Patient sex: M
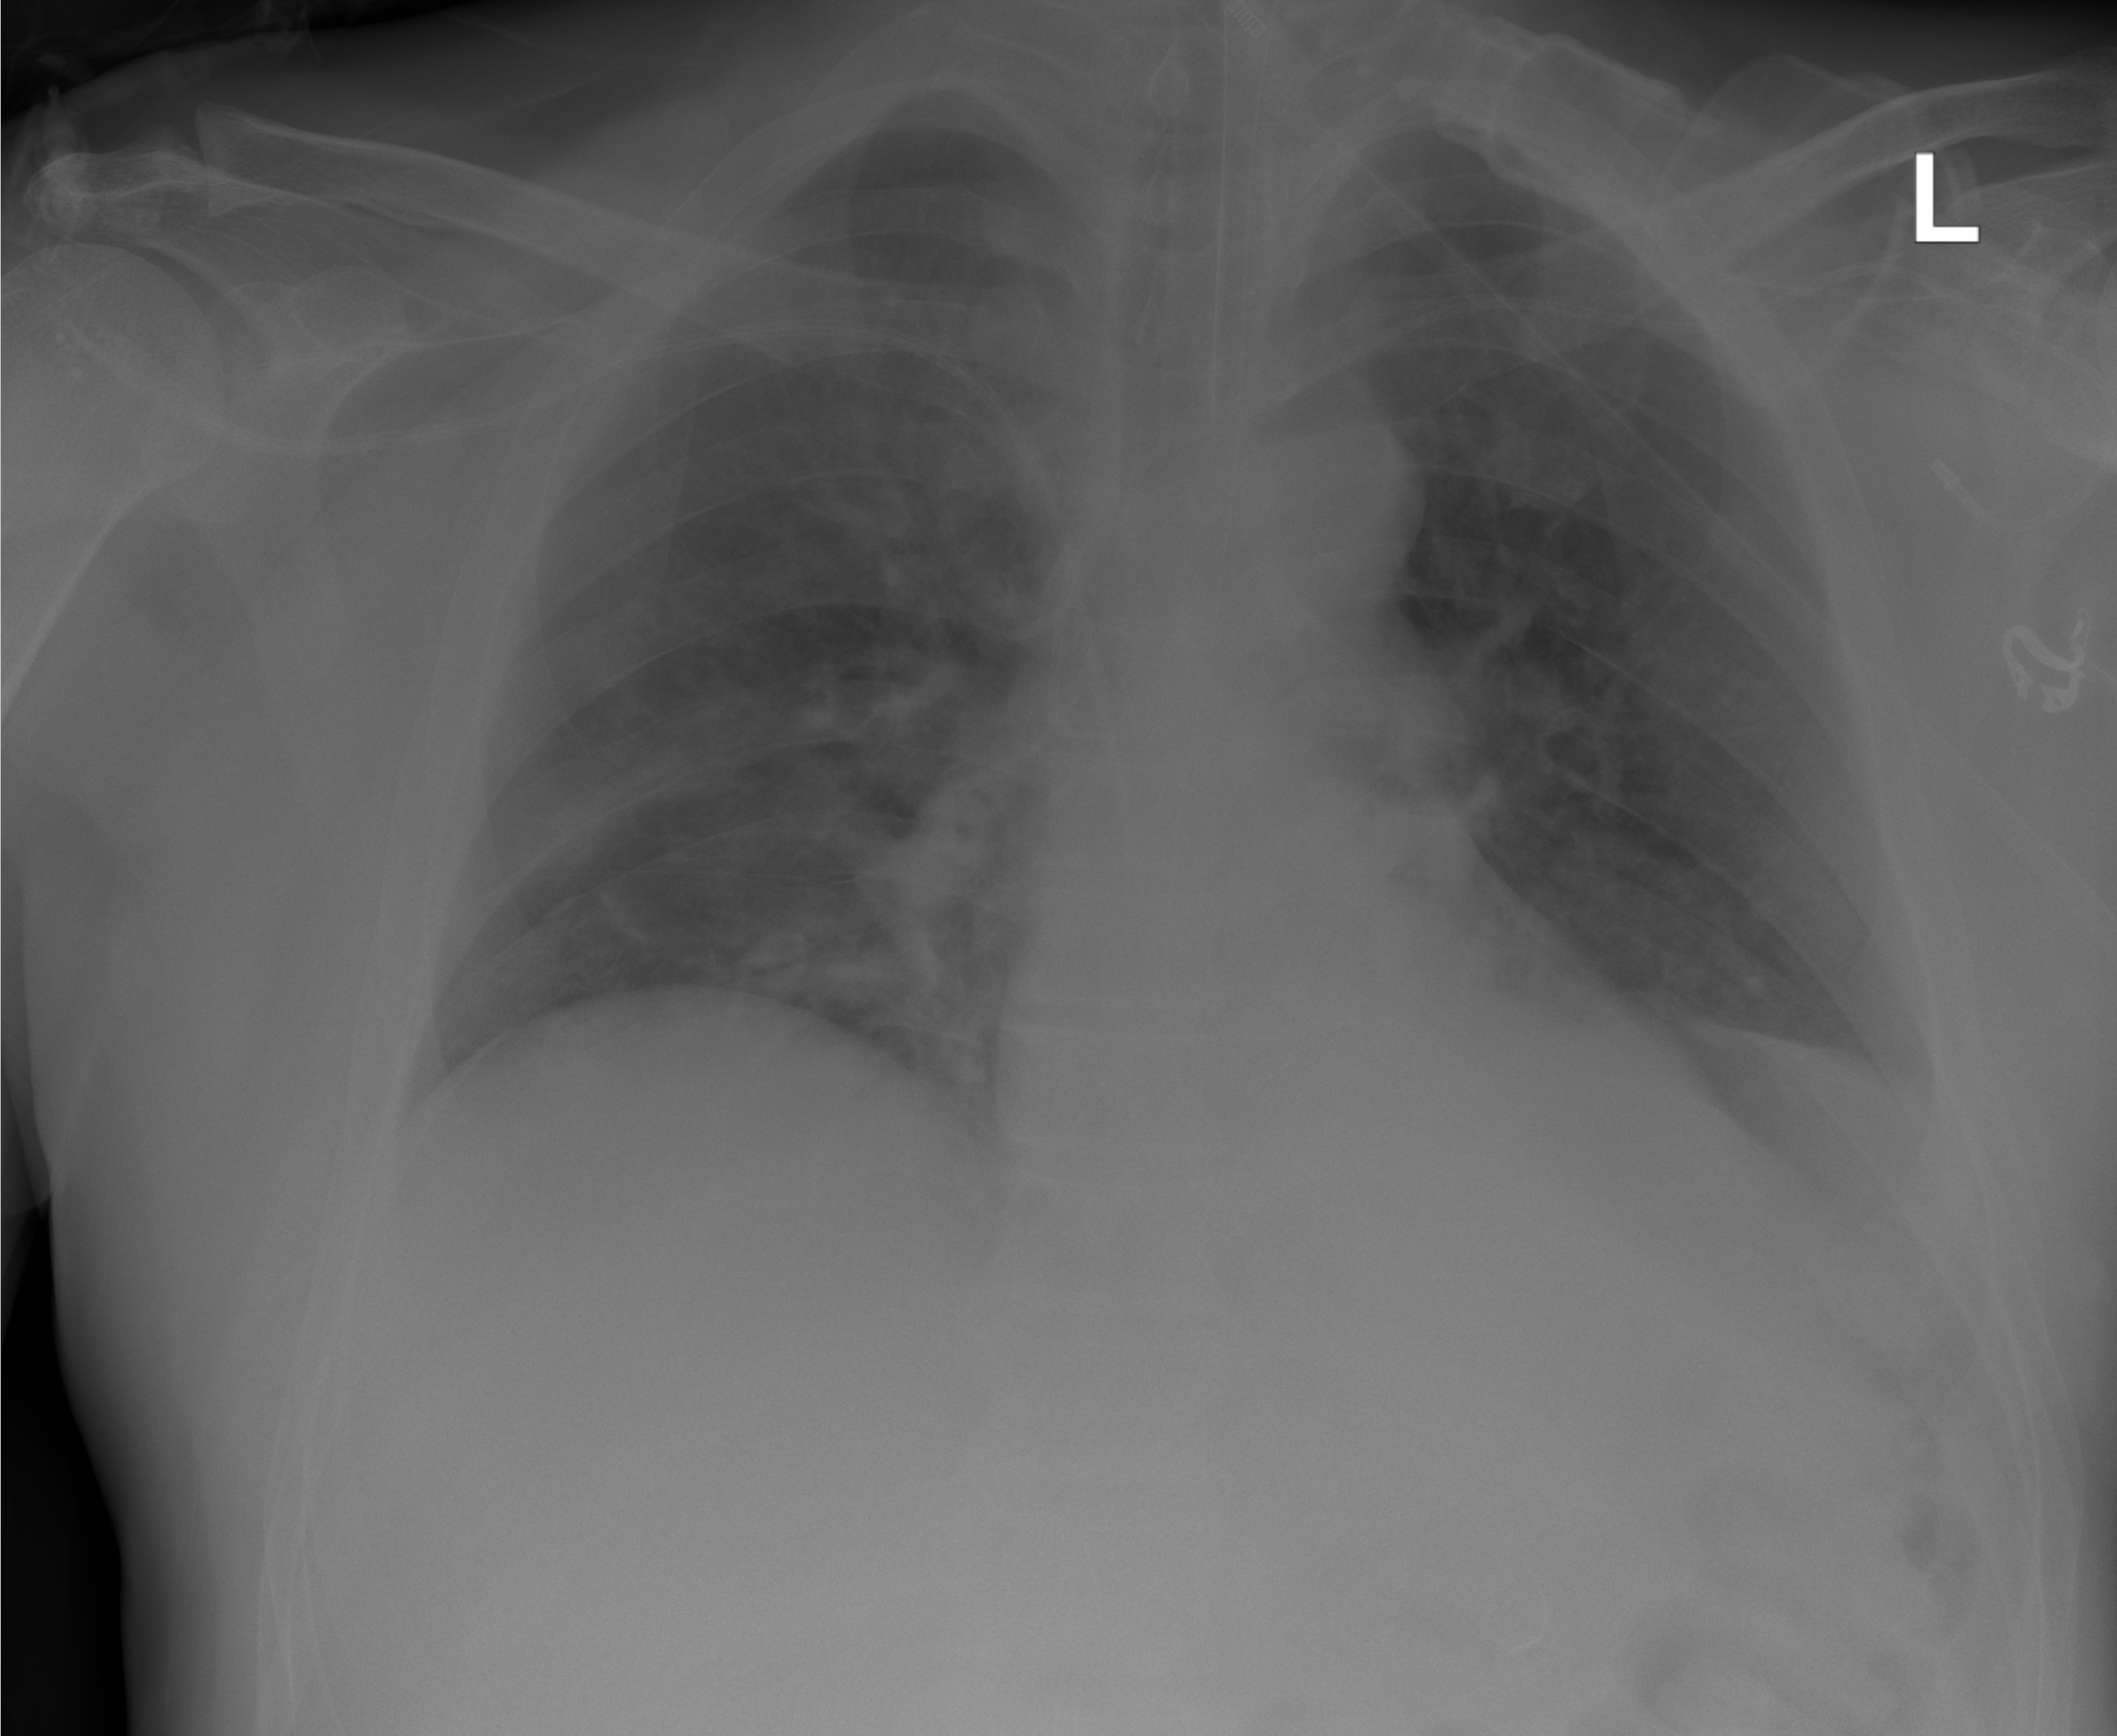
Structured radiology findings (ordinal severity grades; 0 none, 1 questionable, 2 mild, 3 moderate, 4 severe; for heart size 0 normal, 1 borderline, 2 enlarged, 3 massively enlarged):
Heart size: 0
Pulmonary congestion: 0
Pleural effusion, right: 1
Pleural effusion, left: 1
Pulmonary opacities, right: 0
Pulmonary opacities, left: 0
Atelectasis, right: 0
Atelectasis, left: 0